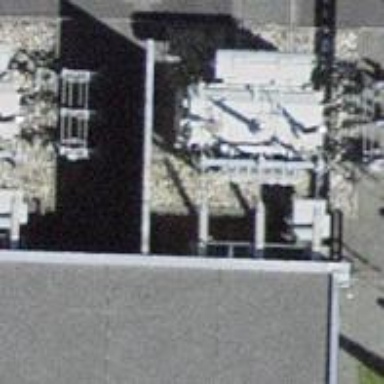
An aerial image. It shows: Three power cables.